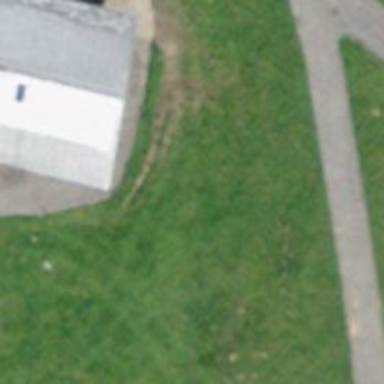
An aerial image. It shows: Path.